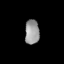
Tissue: lung
Cell type: Others
Senescence score: 0.149
Nuclear area (px): 345
Mean DAPI intensity: 152.368